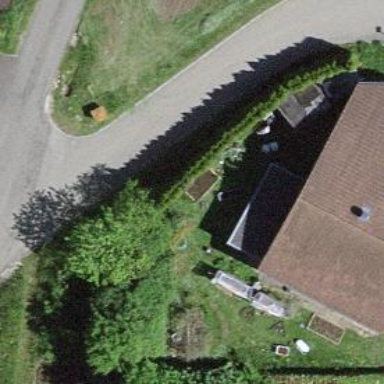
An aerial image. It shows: Hedge acting as barrier.